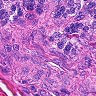
Metastatic tissue present: no